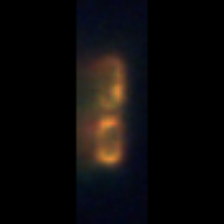
Taxon: Skeletonema
Group: Diatoms